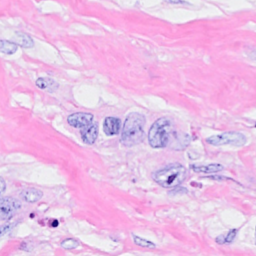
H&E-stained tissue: Breast